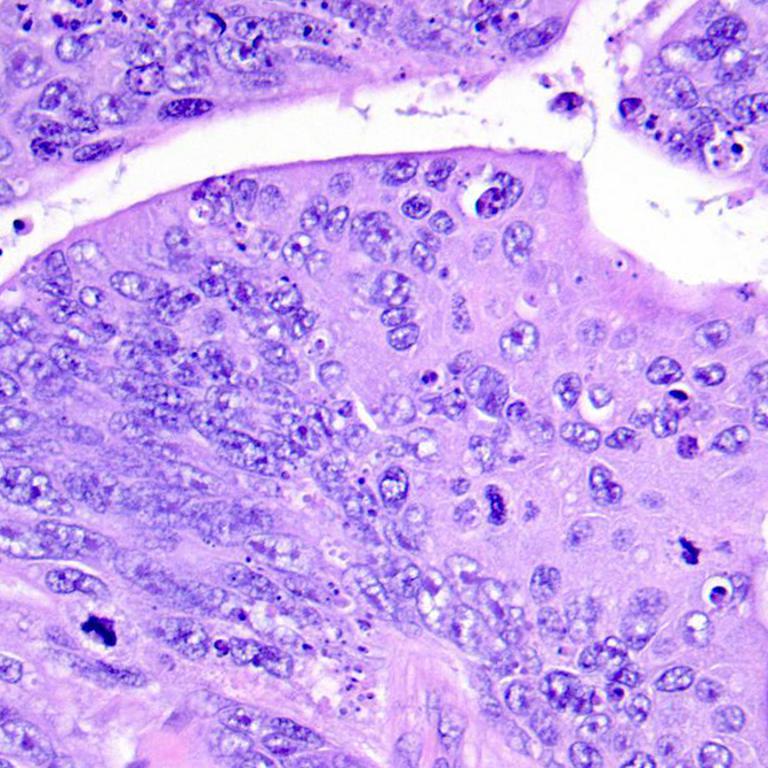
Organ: colon
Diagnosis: adenocarcinomas